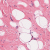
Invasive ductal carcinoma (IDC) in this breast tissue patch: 0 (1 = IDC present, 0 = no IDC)